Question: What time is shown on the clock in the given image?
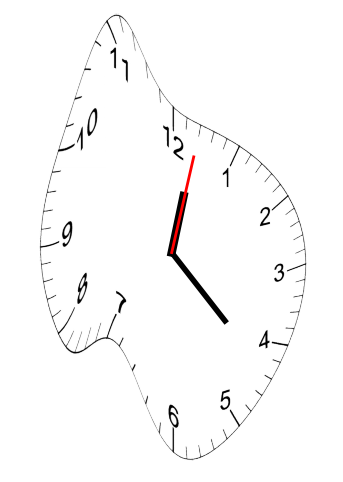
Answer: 12:22:02